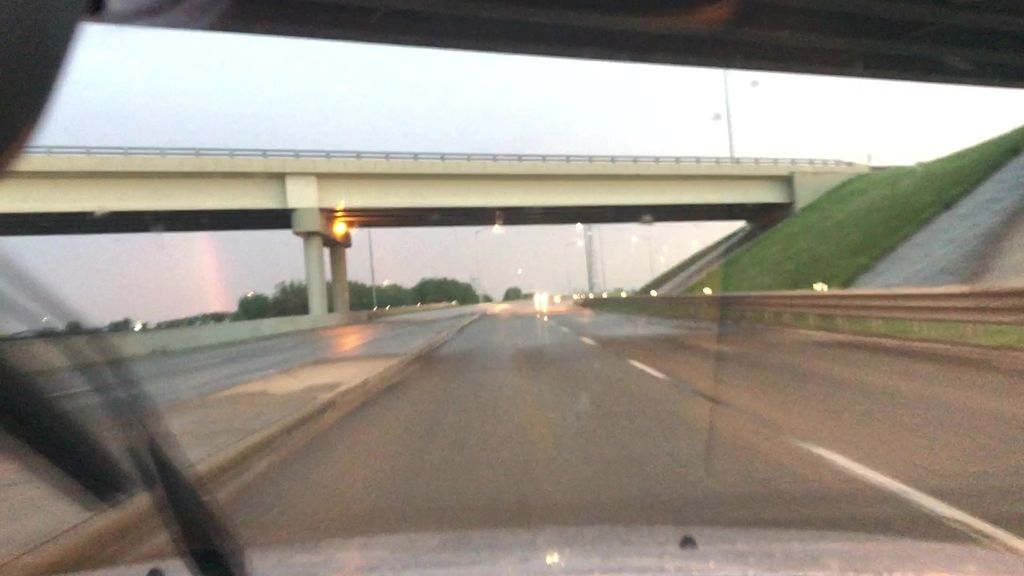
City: edmonton